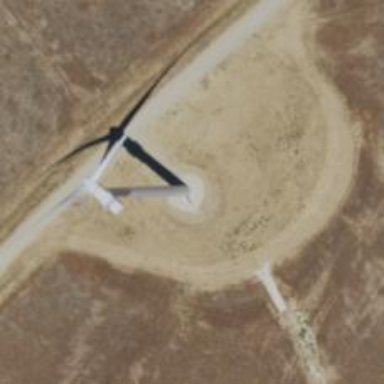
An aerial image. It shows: Wind power generator with horizontal axis wind turbine manufactured by Vestas.